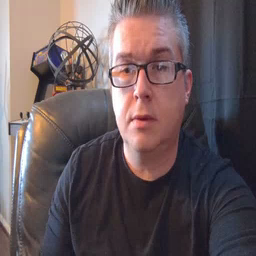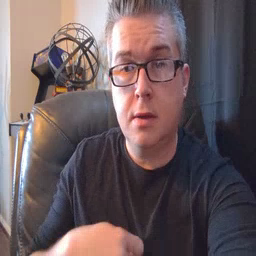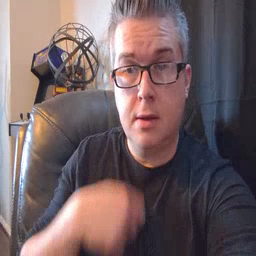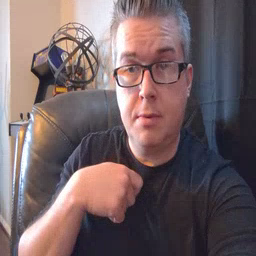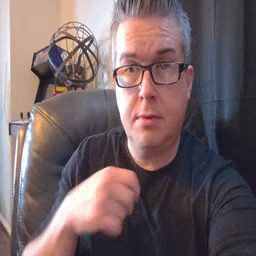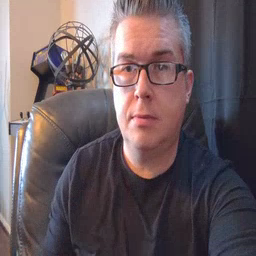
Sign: zipper